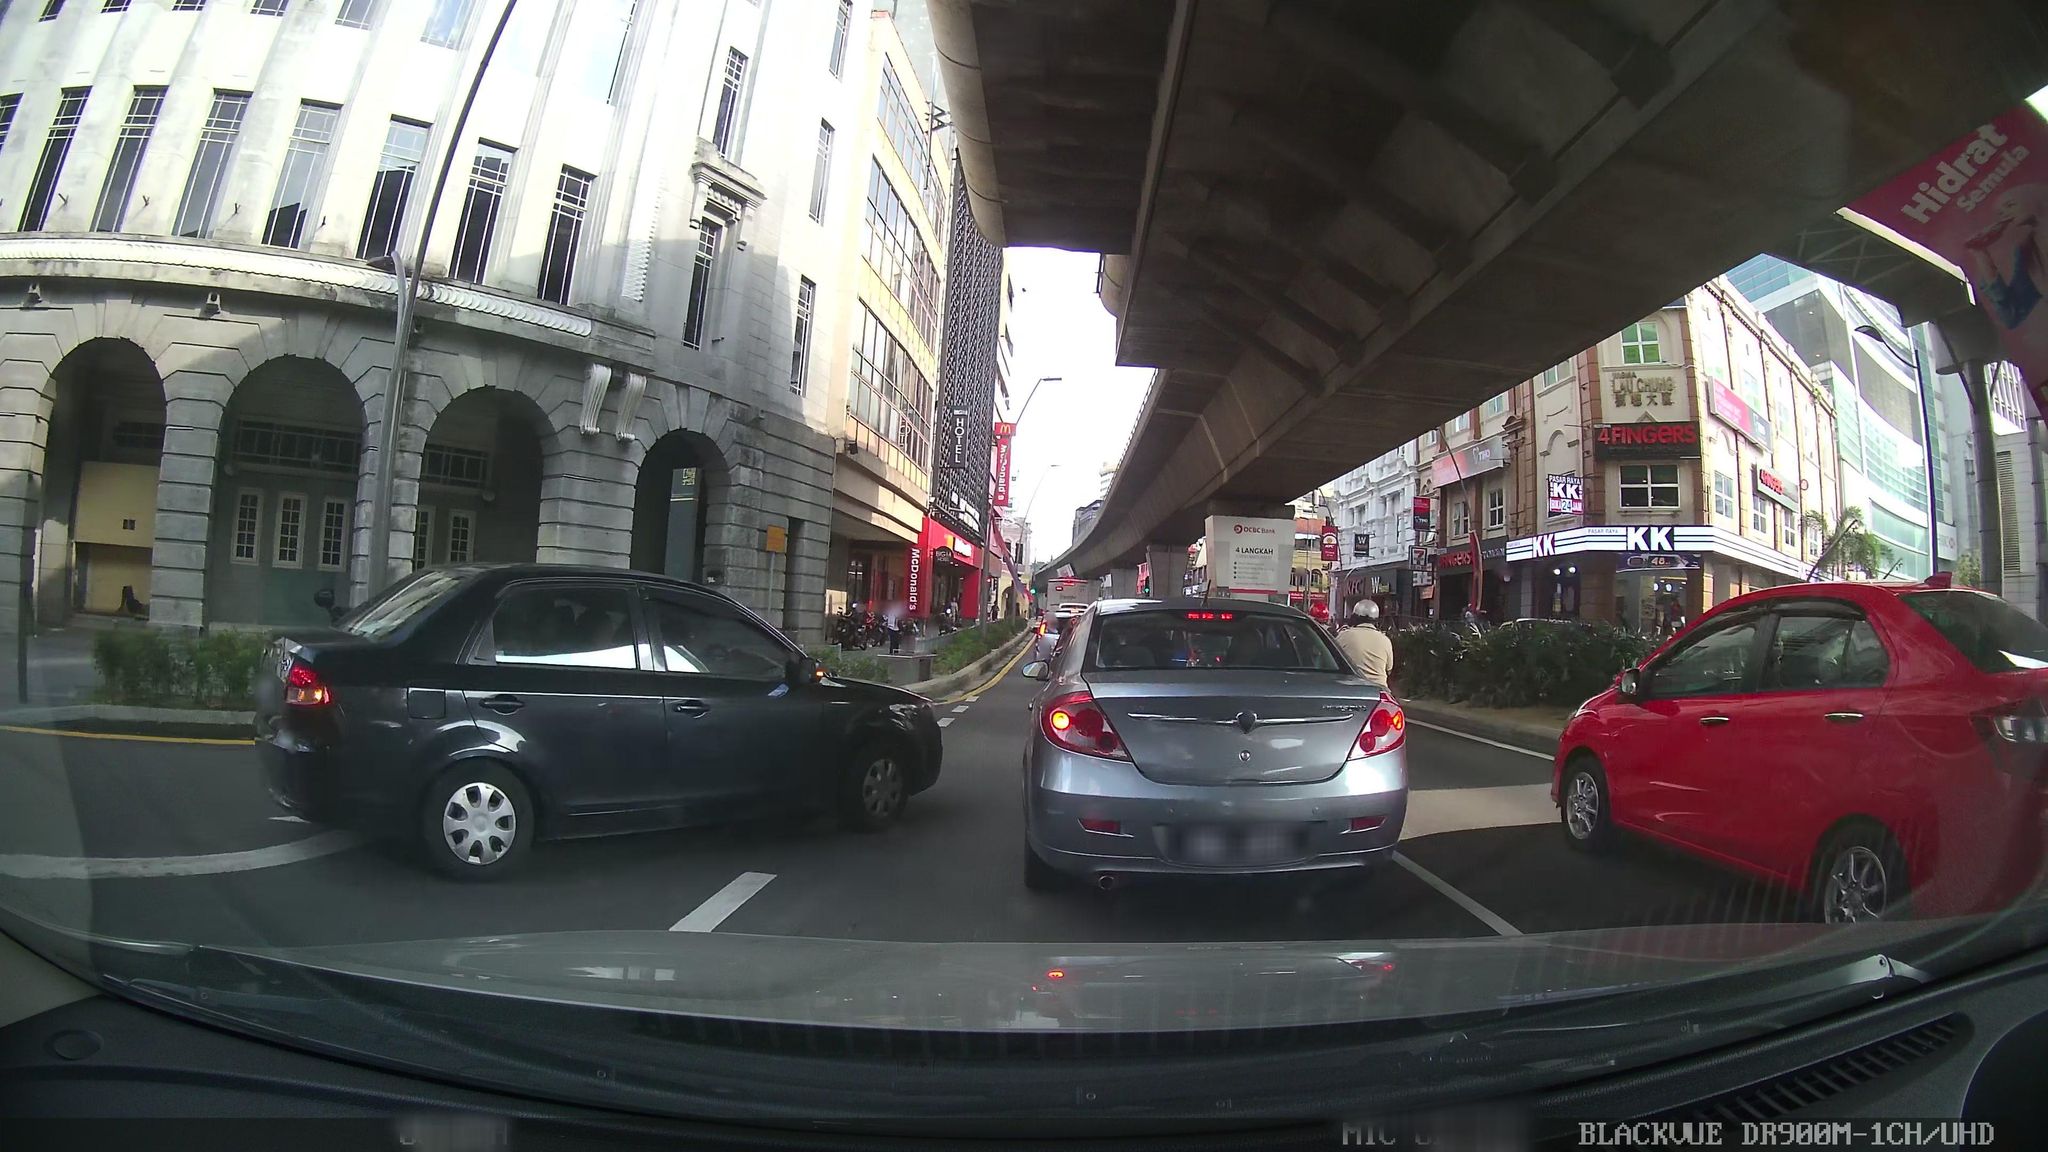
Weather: clear
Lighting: day
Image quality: good
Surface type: driving surface
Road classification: footway, steps, corridor
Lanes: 2
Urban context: urban centre
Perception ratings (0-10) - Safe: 5.89, Lively: 9.54, Beautiful: 3.41, Boring: 2.97, Depressing: 1.69, Wealthy: 6.72